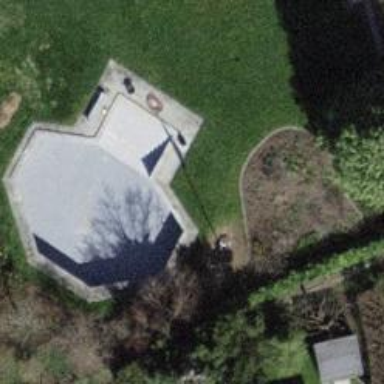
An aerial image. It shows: Swimming pool located in leisure land.